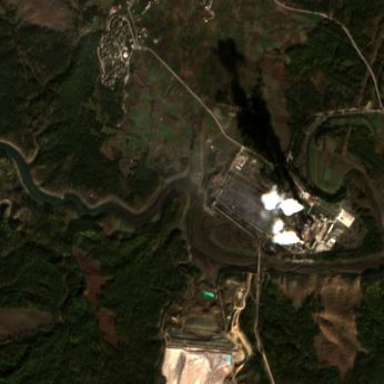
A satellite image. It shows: Industrial area with coal-powered plant.